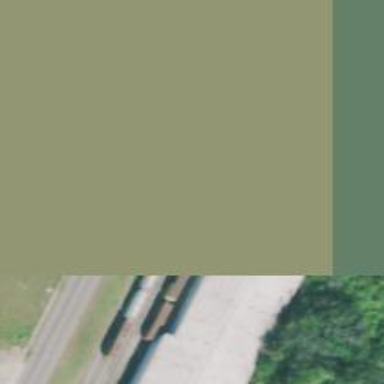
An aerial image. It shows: Loading ramp for railways.